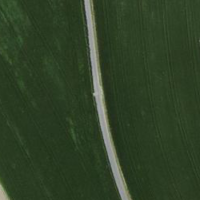
EUNIS habitat code: 52
Species observed at this site:
Milvus milvus
Milvus migrans